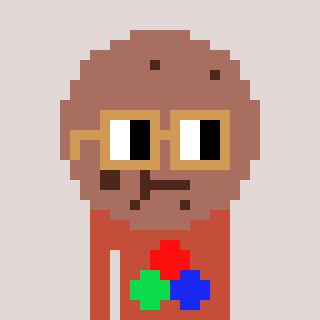
a pixel art character with square brown glasses, a cookie-shaped head and a rust-colored body on a warm background